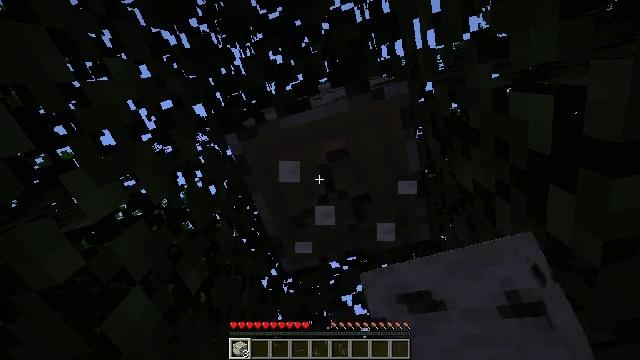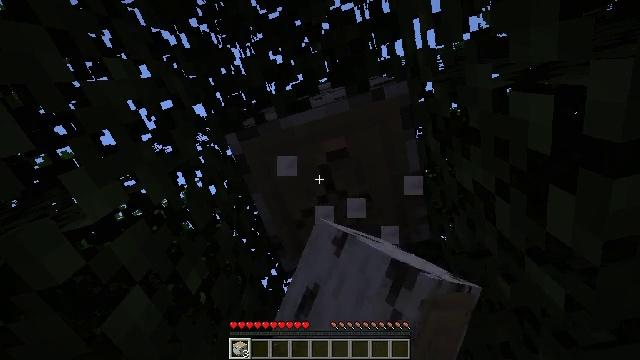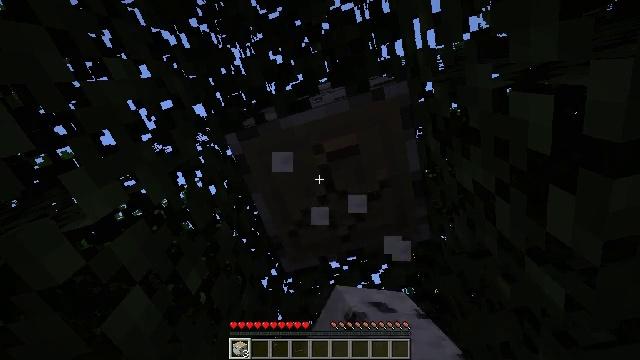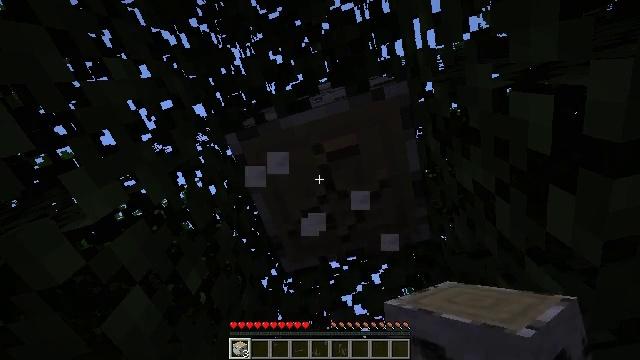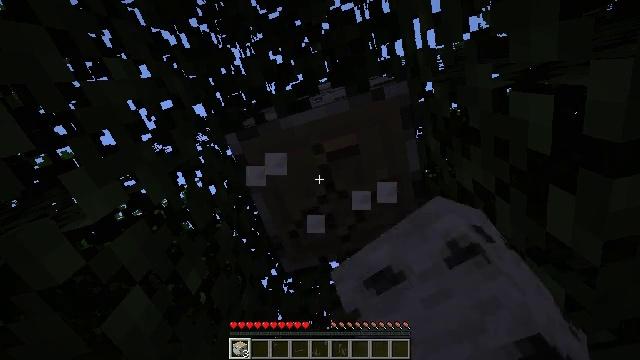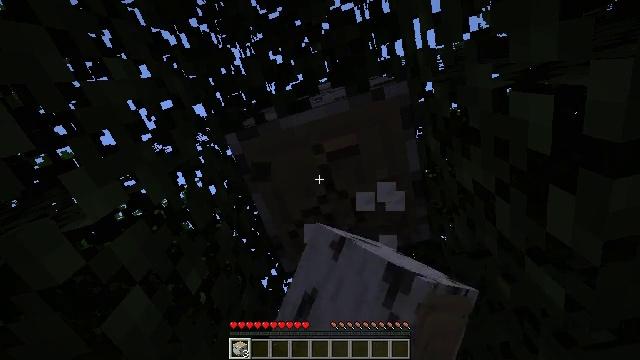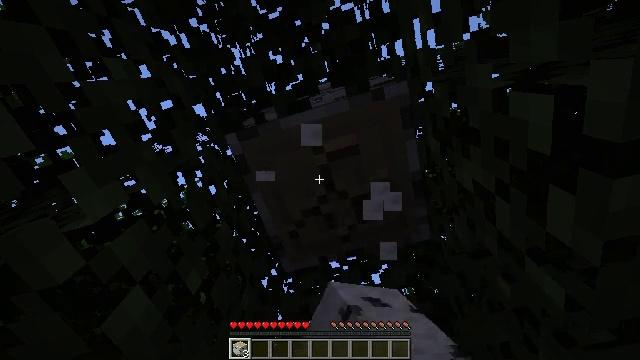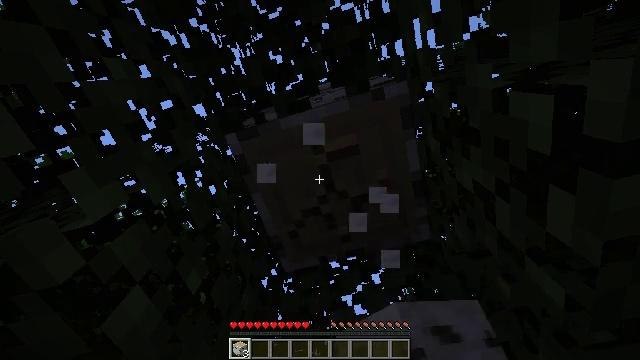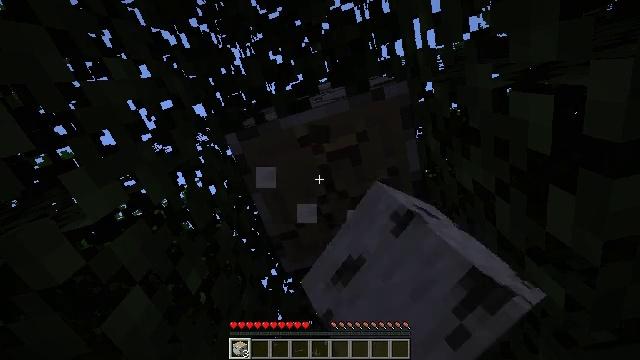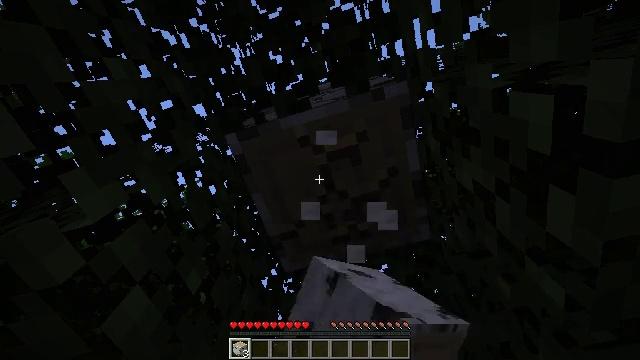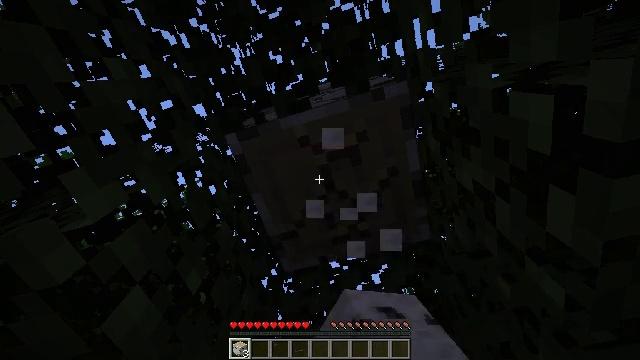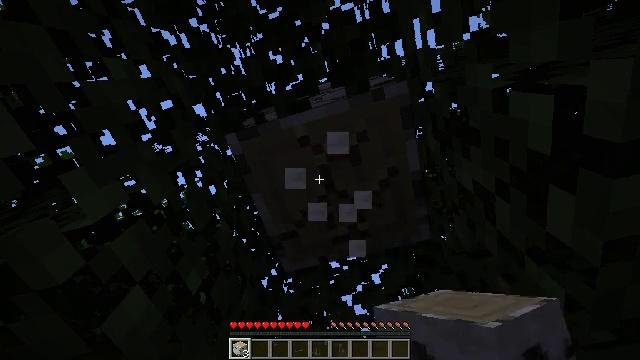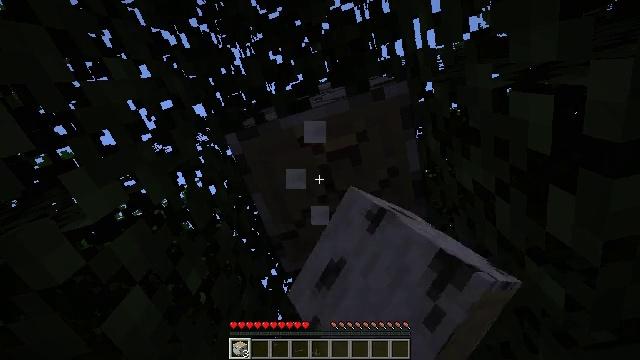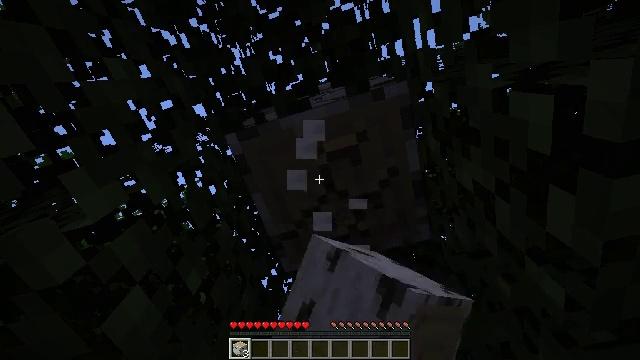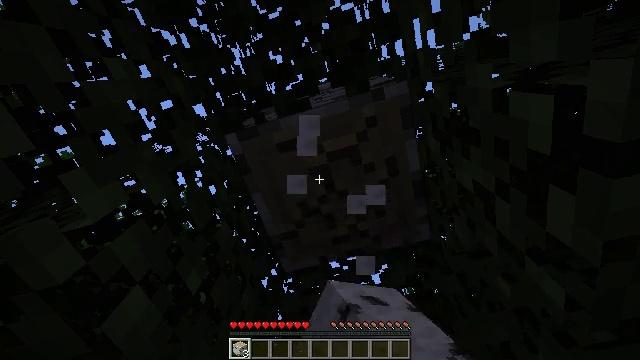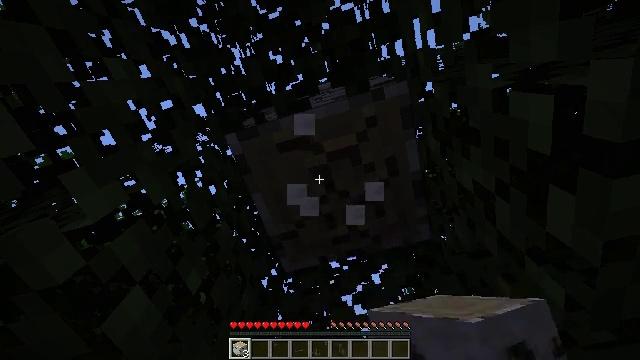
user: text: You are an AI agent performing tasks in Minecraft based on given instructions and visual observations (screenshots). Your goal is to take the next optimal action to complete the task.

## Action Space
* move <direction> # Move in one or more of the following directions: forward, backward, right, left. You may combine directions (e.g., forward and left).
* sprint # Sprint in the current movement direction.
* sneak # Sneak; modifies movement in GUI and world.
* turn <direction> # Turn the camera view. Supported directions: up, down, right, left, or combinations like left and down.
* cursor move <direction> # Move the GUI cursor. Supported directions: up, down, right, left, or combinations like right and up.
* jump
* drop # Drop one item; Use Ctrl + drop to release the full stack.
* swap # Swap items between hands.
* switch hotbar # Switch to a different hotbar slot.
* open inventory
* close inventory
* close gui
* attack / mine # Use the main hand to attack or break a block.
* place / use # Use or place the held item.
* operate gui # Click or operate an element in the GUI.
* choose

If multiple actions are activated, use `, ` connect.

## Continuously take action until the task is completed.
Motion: motion action
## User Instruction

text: Gather birch log for crafting.
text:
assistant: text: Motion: attack / mine
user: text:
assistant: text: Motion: attack / mine
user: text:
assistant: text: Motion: attack / mine
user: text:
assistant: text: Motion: attack / mine
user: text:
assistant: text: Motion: attack / mine
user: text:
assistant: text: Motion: attack / mine
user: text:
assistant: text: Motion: attack / mine
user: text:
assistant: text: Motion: attack / mine
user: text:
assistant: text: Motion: attack / mine
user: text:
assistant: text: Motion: attack / mine
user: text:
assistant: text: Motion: attack / mine
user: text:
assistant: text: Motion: attack / mine
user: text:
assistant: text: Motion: attack / mine
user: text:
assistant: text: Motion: attack / mine
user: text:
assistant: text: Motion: attack / mine
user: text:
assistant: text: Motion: attack / mine
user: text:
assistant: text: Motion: attack / mine
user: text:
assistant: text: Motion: attack / mine
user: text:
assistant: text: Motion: attack / mine
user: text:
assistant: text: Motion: attack / mine
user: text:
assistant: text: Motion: attack / mine
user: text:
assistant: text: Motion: attack / mine
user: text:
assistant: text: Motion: attack / mine
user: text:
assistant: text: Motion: attack / mine
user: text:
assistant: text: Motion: attack / mine
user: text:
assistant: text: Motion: attack / mine
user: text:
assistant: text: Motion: attack / mine
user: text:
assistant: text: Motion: attack / mine
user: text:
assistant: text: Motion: attack / mine
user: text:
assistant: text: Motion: attack / mine